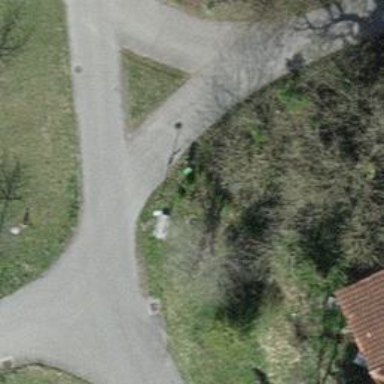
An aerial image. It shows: Guidepost providing information.